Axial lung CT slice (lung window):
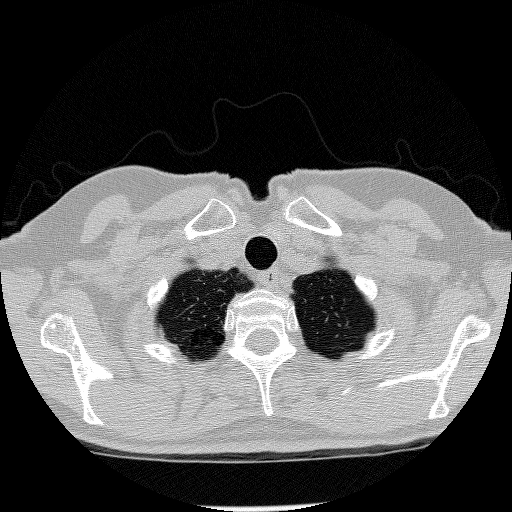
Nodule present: no